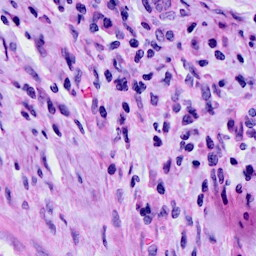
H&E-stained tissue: Cervix